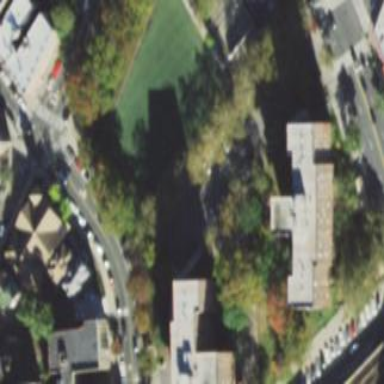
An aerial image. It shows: Sidewalk along the footway.